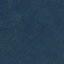
Land use / land cover: Forest